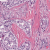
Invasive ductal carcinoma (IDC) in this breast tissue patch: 1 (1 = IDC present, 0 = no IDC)